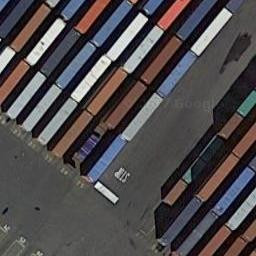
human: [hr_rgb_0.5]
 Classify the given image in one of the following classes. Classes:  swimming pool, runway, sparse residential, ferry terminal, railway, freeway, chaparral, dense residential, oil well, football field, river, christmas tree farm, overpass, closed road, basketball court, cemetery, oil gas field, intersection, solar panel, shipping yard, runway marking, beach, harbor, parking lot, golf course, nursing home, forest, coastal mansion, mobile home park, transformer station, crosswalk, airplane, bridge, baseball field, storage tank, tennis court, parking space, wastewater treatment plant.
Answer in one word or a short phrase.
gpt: shipping yard